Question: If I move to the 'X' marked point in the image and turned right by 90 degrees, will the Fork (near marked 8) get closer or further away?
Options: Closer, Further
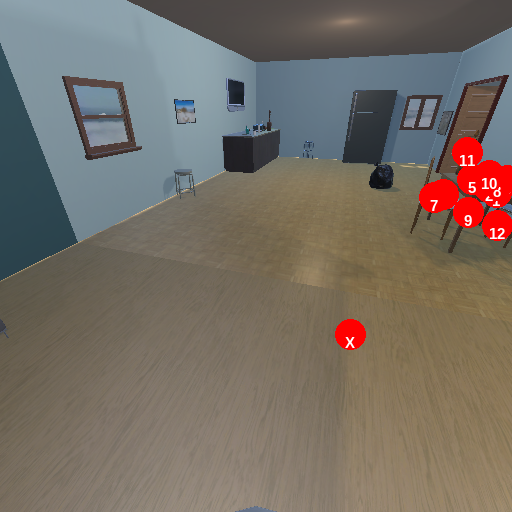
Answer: Closer